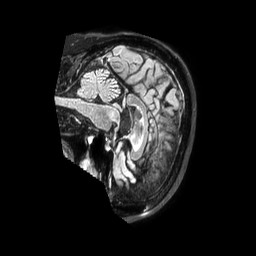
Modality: FLAIR
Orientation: sagittal
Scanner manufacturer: philips
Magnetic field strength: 3 T
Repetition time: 4.8 s
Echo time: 0.34 s